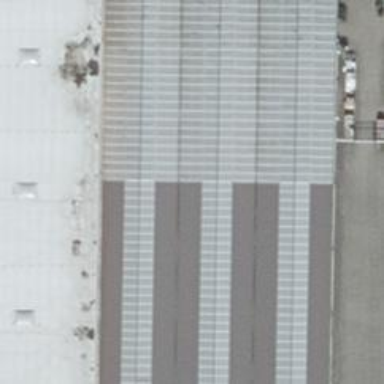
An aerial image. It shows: Greenhouse.